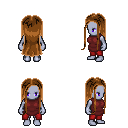
a pixel art fantasy rpg character, female body template, dark elf, purple skin, maroon tunic, red pants, brown extra-long hairstyle, four views (front, back, left, right), 2x2 character sprite sheet, small pixel art, hard edges, no anti-aliasing